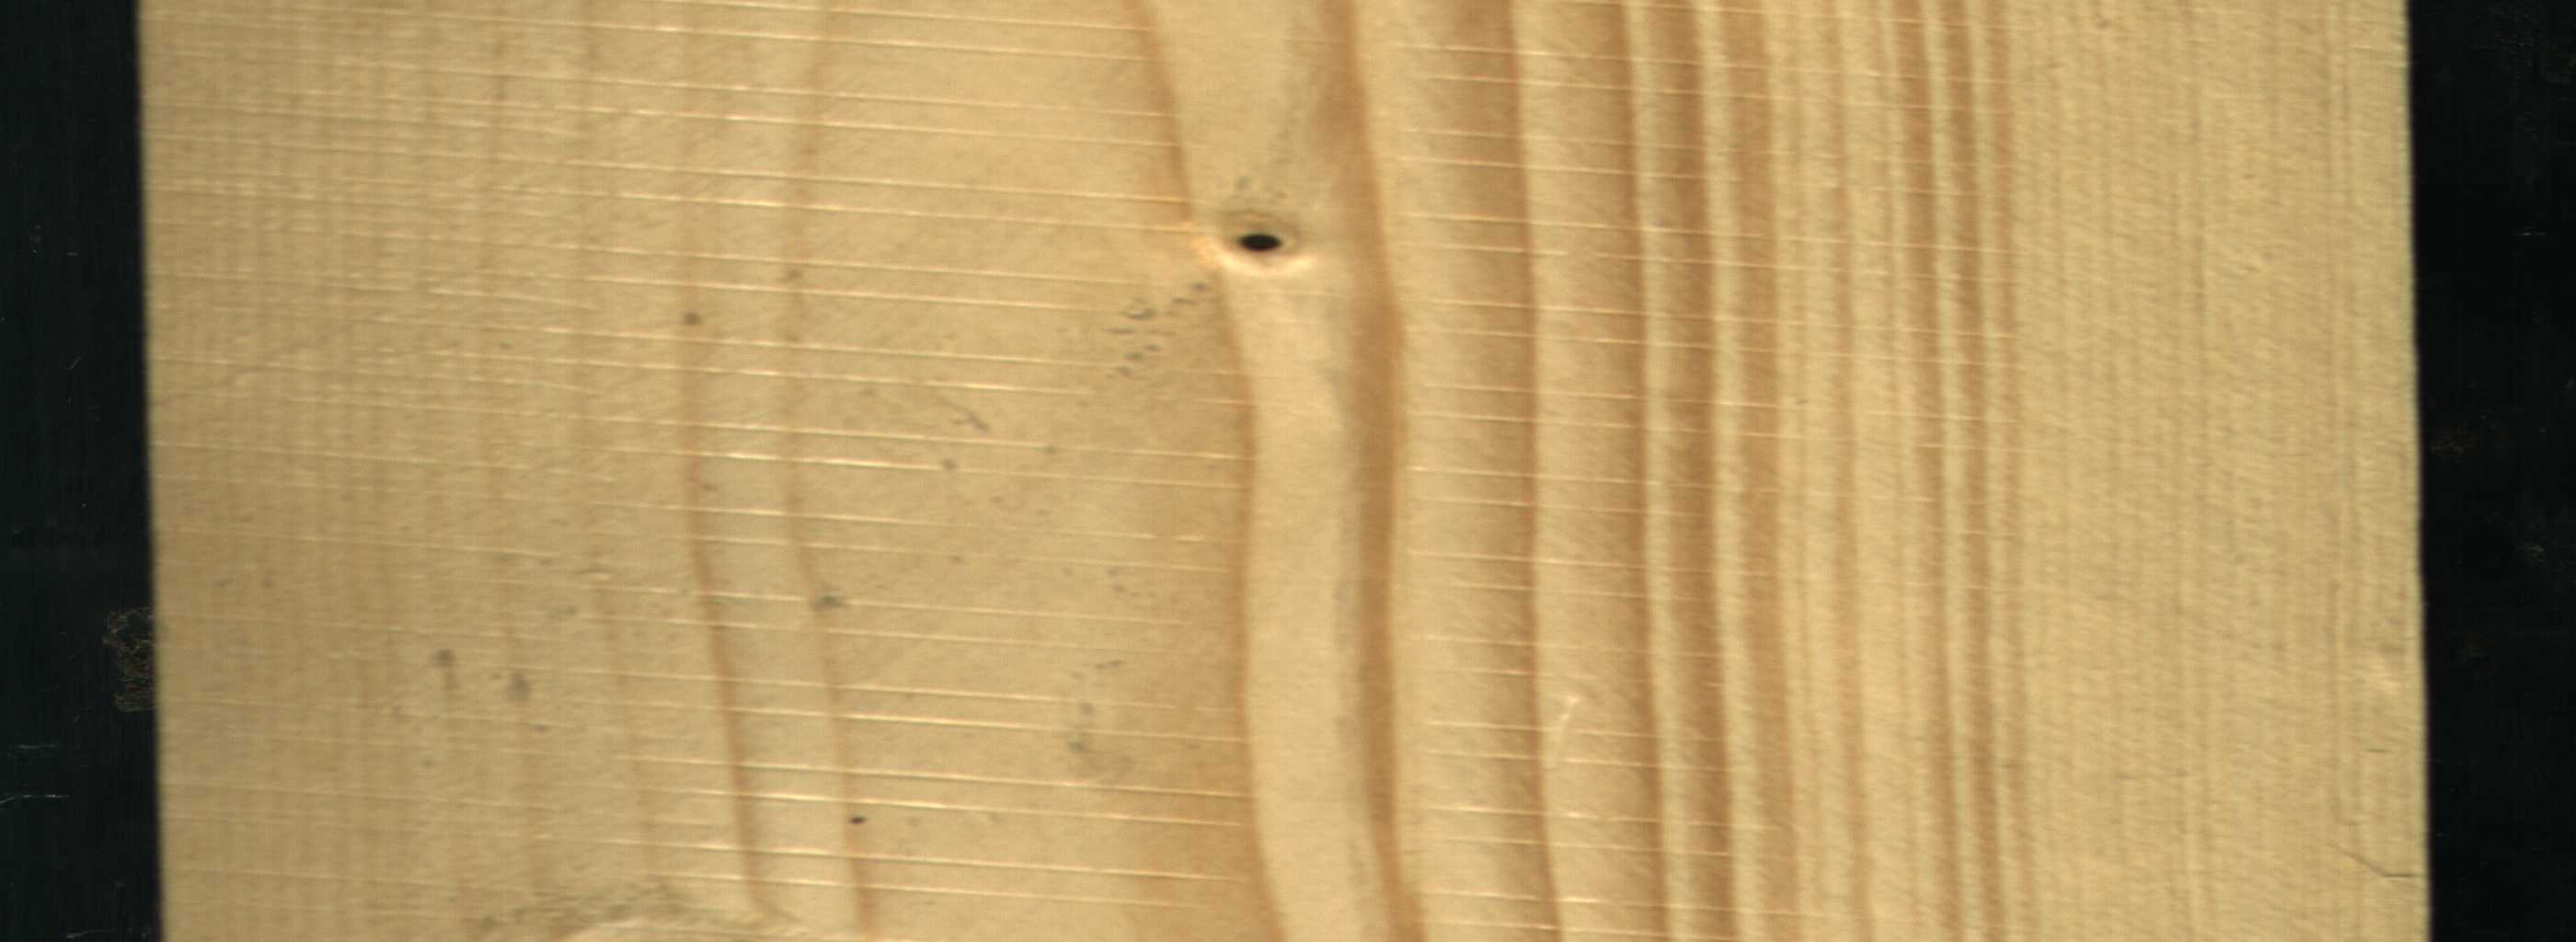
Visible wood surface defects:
Dead_Knot